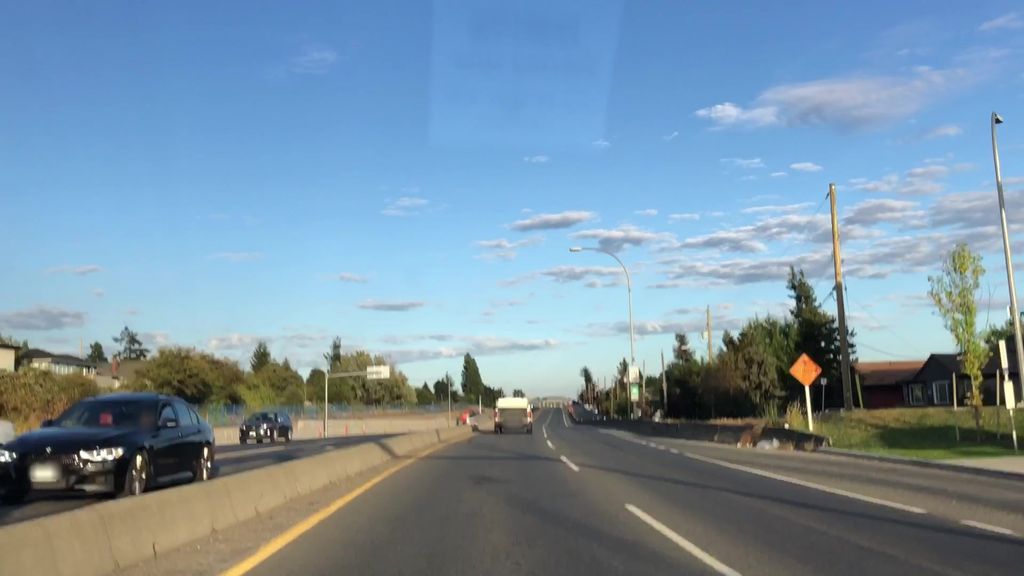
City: victoria